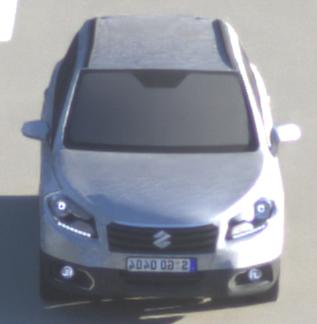
Make: Suzuki
Model: SX4 S-Cross 1.6
Detailed model: SX4 (II) S-Cross
Model produced from: 2013/10
Model produced until: 2015/08
Doors: 5
Color: white
Road condition: wet road
Daytime: sunrise or sunset
Contrast: medium contrast